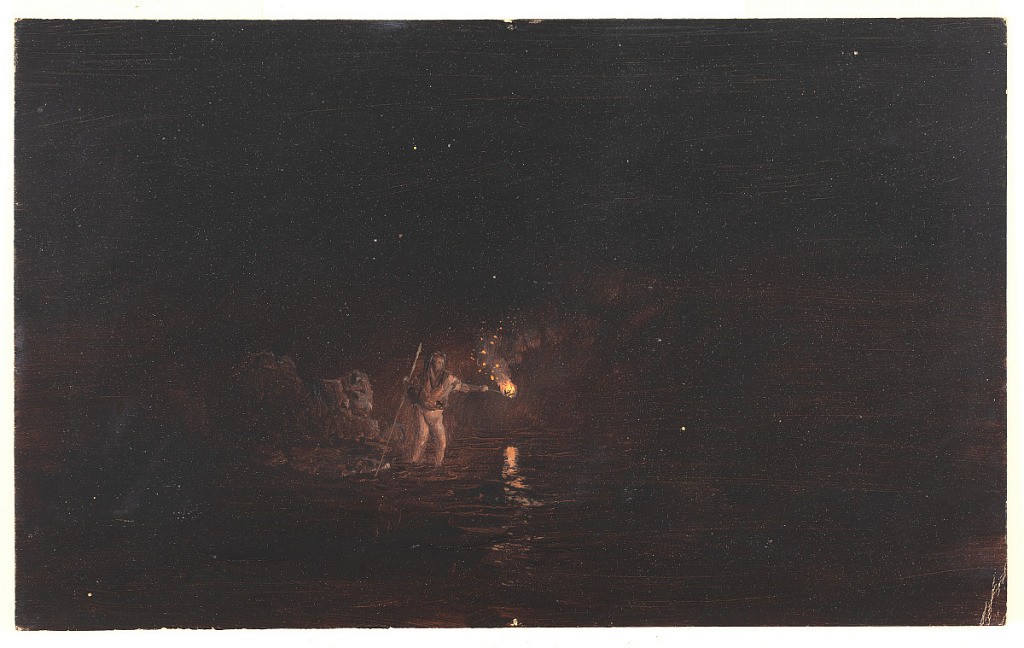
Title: Spearfishing at Night, Beirut, Syria (Lebanon)
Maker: Frederic Edwin Church, American, 1826–1900
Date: April 1868
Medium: Oil on paperboard
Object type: Drawing
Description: Oil study of a man spearfishing with a torch at night in Beirut, in present-day Lebanon. Situated in the middle distance at center, the fisherman holds a flaming torch before him and above the surface of the water while clutching a spear in his other hand. With his pants rolled up, he stands in knee-deep water beside a faintly-illuminated rocky shoreline. While the torch's light reflects on the water, the remainder of the composition is virtually black.